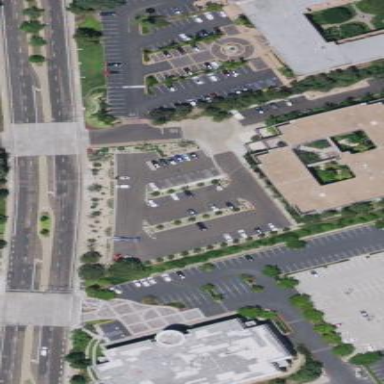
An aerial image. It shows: Office building.